Aerial crown-view tile of a tropical tree (Barro Colorado Island, Panama), acquired 20250512:
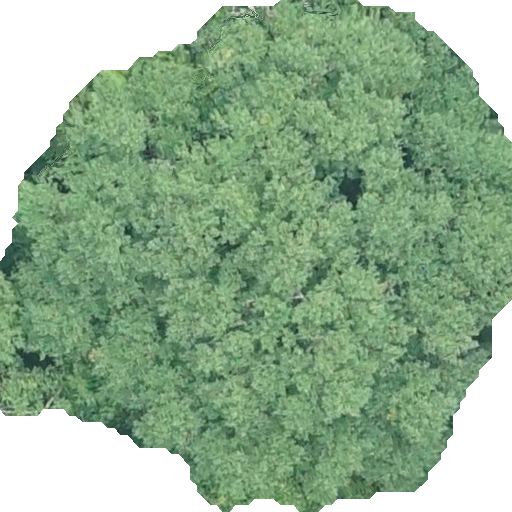
Species: Hieronyma alchorneoides
GBIF accepted scientific name: Hieronyma alchorneoides
Crown area: 310.409 m²